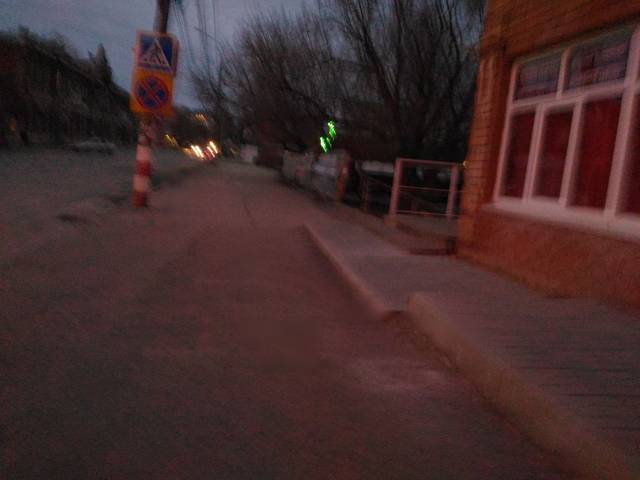
Region: Russia
Coordinates: 54.316, 48.387